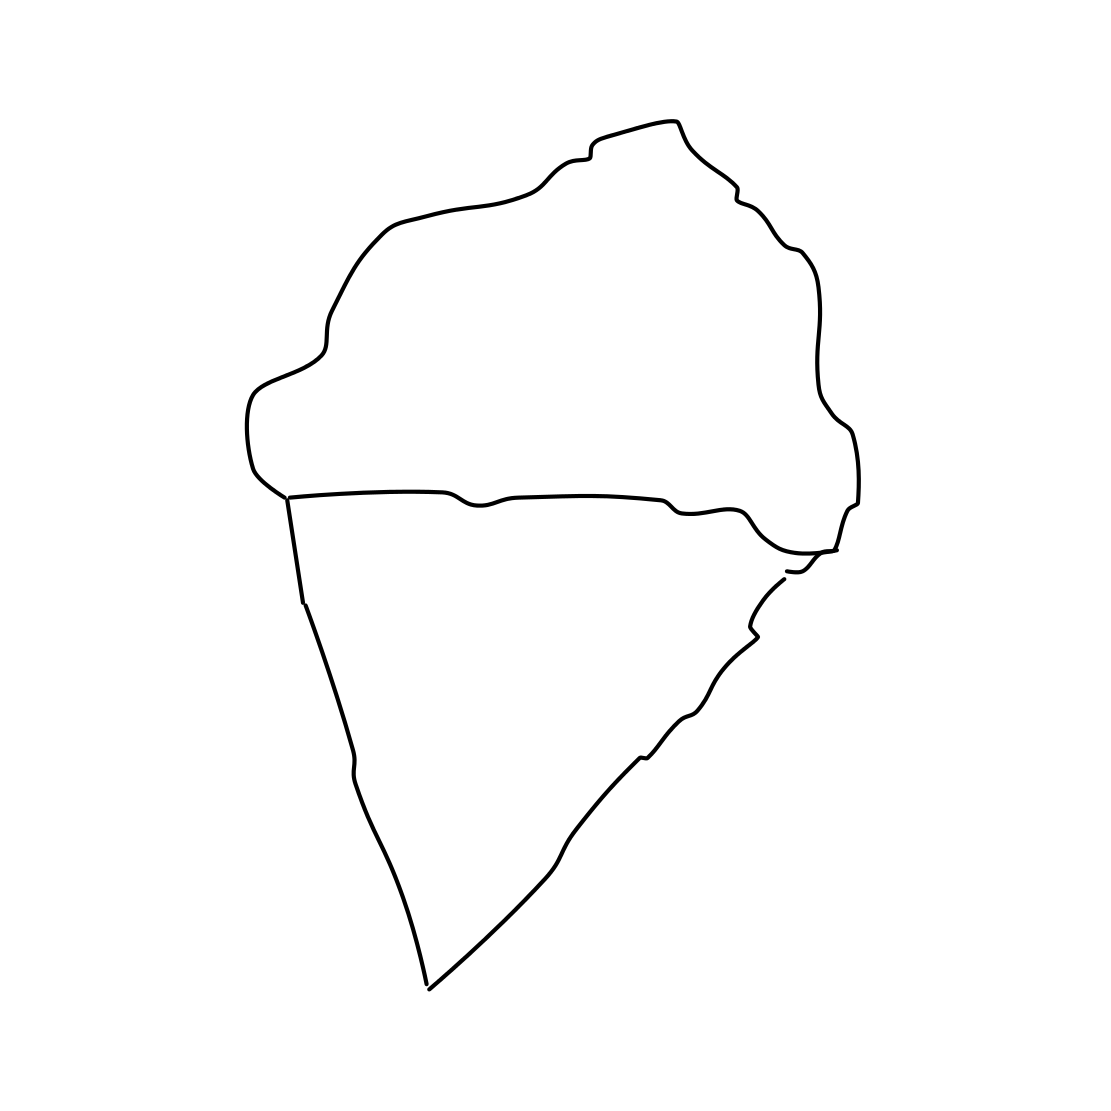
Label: ice-cream-cone